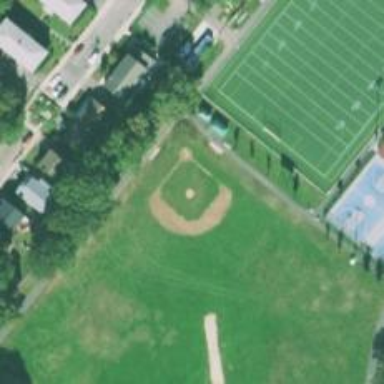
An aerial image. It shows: Baseball pitch for leisure land.